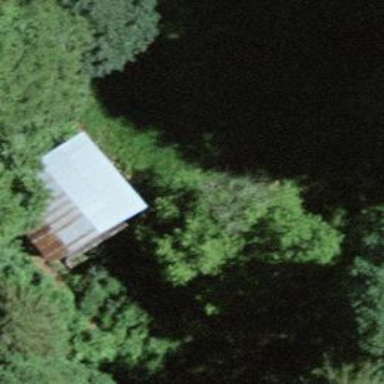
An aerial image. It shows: Rural barn.